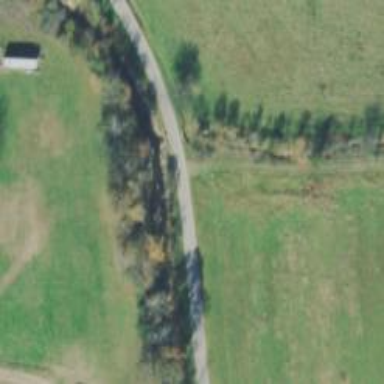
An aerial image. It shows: Culvert tunnel.